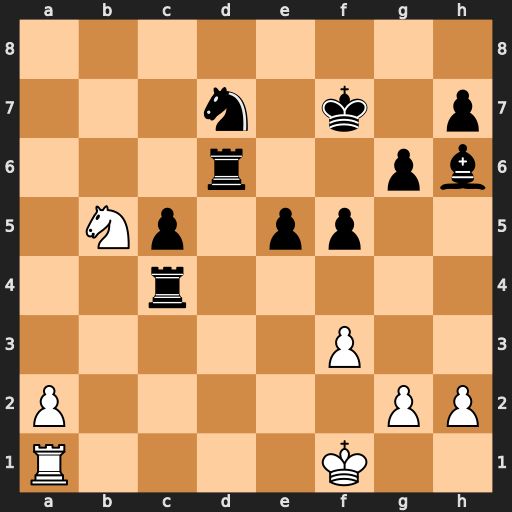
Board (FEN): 8/3n1k1p/3r2pb/1Np1pp2/2r5/5P2/P5PP/R4K2
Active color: w
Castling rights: -
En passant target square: -
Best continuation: Nxd6+ Ke6 Nxc4